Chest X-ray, AP view. Patient: 44 years old, sex F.
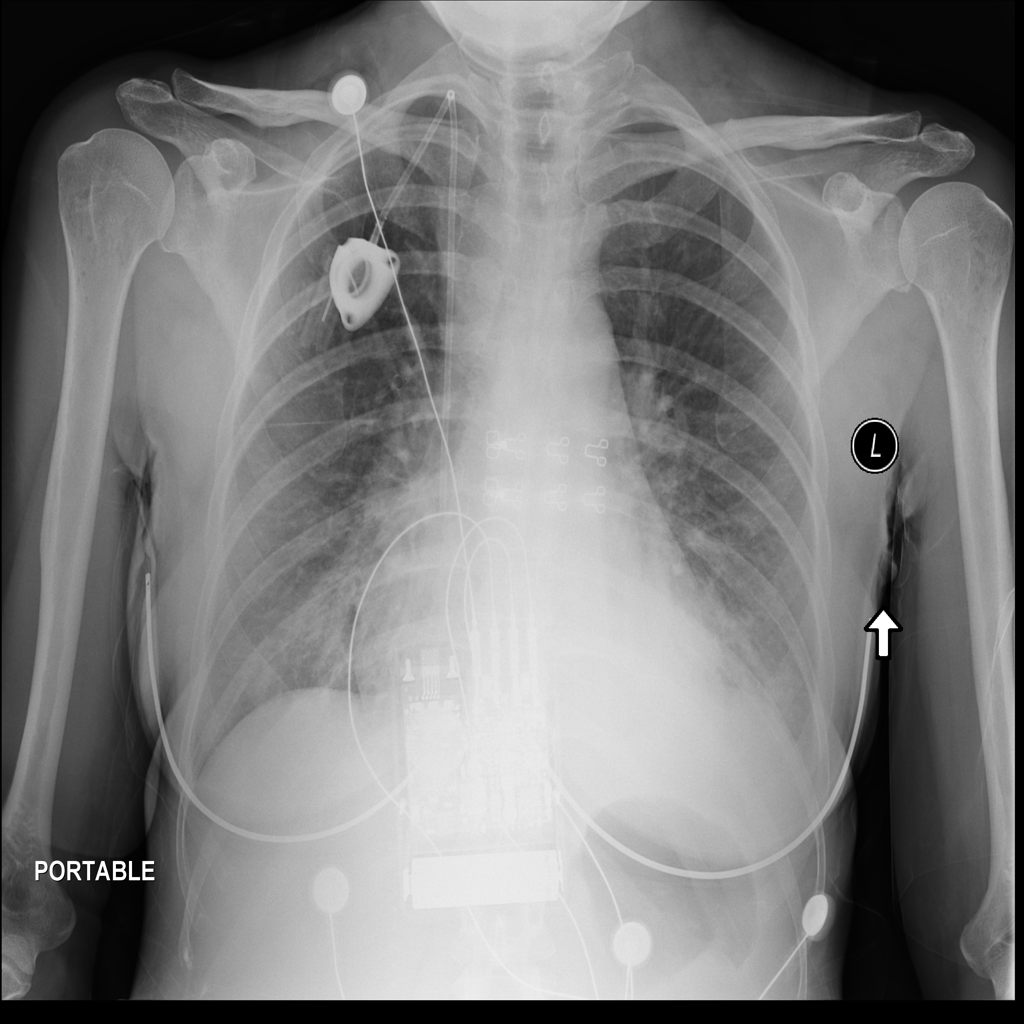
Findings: Atelectasis, Edema, Effusion, Infiltration